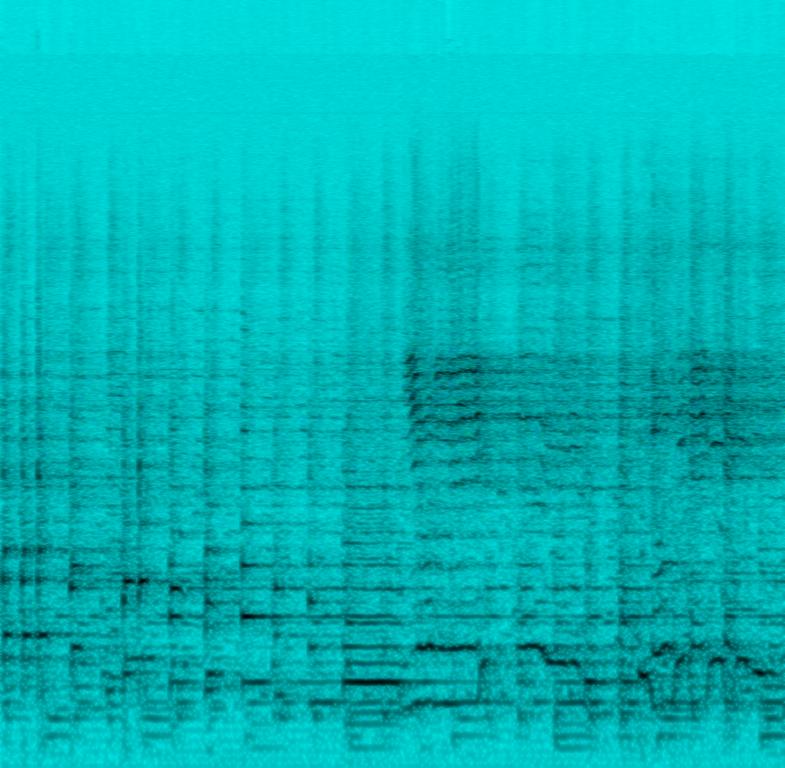
This folk song features a male voice yodelling. There are no lyrics in this song. This is accompanied by percussion playing a waltz beat. The guitar plays double stops in a descending pattern before the singing starts. The notes are harmonized as per the major scale. A bass plays the root notes of the chord on each count of the bars. The mood of this song is happy. This recording is an amateur recording. This song can be played in a movie scene on a hill with green grass.